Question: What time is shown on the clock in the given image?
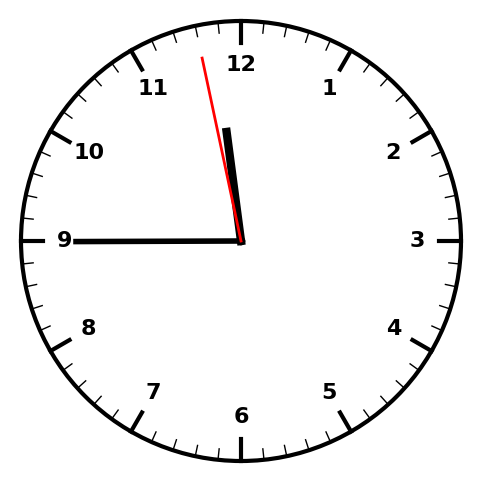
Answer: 11:44:58